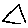
Label: triangle